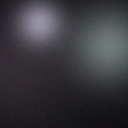
Screen state: off